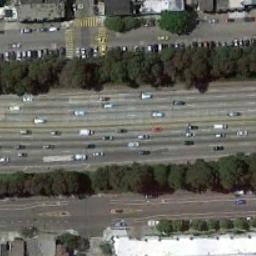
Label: freeway